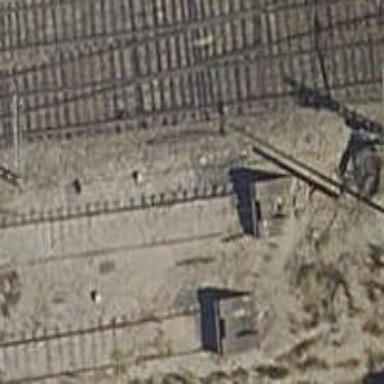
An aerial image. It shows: Railway buffer stop.